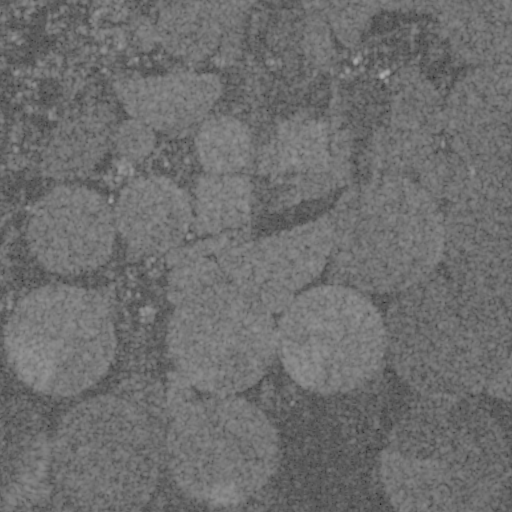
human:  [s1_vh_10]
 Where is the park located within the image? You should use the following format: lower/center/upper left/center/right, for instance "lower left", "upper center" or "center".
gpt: The park is located in the upper left of the image.
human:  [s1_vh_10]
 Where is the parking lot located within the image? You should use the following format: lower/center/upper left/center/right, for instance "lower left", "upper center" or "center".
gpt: The parking lot is located in the upper left of the image.
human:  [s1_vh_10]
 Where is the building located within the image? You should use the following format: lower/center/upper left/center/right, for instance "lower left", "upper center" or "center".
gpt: The building is located in the upper left of the image.
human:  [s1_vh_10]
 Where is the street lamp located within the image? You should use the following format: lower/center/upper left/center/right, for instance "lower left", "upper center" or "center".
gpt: The street lamp is located in the upper left of the image.
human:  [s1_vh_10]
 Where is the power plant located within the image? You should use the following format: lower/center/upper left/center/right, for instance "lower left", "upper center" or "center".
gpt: There is no power plant in the image.

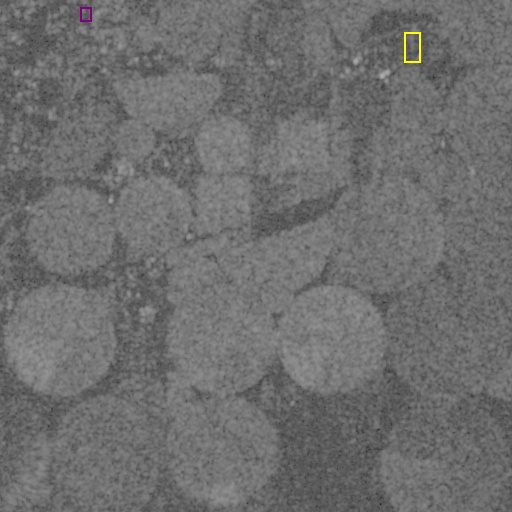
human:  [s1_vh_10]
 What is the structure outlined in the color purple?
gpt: The structure outlined in purple is a parking lot.
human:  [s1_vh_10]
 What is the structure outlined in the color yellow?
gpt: The structure outlined in yellow is a building.
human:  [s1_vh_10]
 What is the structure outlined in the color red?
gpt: There is no red outline.